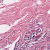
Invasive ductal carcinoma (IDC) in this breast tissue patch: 1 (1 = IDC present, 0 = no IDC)